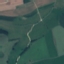
Label: Pasture